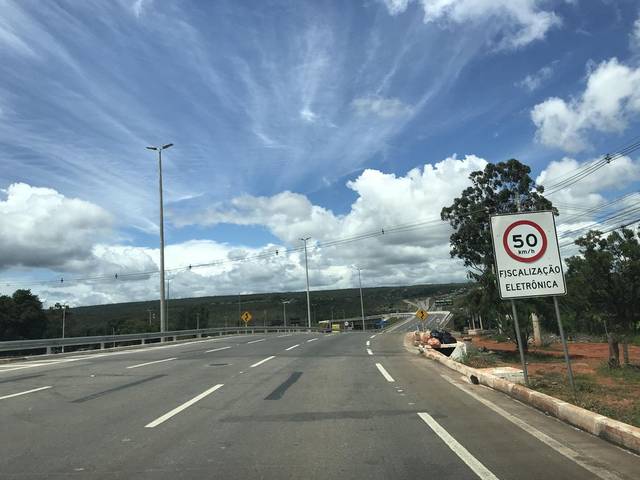
Region: Brazil
Coordinates: -15.712, -47.897